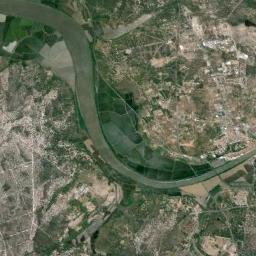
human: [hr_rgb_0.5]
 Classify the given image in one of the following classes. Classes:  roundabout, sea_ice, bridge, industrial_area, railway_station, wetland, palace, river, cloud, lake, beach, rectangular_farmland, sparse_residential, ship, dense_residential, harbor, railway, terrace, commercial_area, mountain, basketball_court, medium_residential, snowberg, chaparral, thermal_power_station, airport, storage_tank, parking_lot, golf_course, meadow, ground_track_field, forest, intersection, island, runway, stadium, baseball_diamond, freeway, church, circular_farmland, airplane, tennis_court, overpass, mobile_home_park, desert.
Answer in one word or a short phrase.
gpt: river